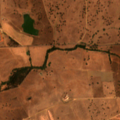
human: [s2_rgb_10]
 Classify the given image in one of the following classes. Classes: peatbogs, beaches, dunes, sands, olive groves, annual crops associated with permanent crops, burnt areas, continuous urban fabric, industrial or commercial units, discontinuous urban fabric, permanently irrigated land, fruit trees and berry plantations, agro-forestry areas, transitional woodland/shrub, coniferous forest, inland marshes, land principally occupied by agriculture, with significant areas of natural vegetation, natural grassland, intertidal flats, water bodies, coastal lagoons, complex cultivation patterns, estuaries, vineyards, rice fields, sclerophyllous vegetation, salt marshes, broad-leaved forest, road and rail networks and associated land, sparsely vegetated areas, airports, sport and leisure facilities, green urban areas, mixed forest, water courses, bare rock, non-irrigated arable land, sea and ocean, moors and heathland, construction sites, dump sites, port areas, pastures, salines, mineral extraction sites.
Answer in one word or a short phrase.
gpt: non-irrigated arable land, pastures, complex cultivation patterns, agro-forestry areas